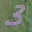
Label: 3